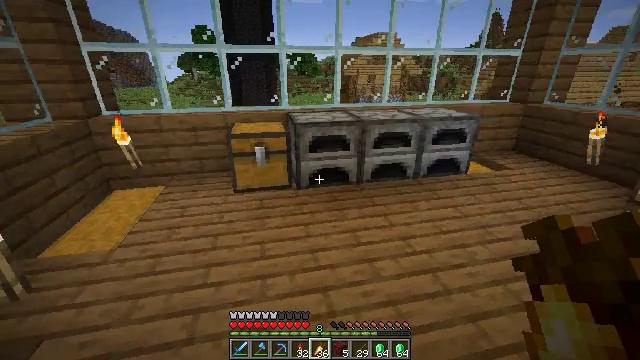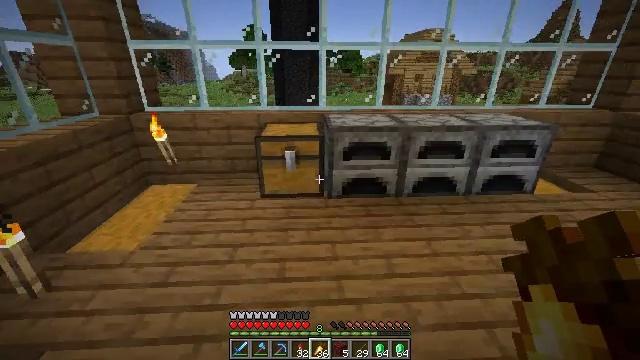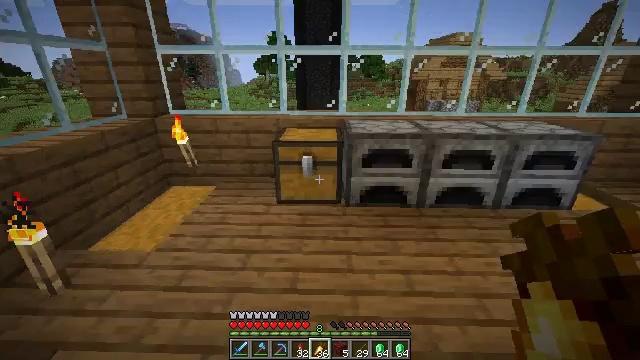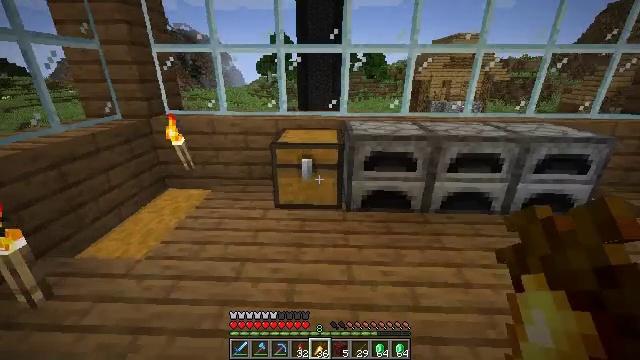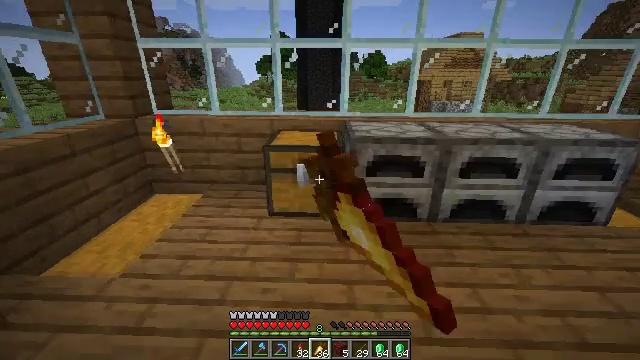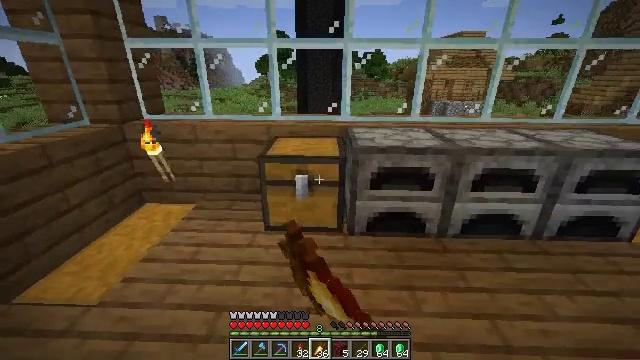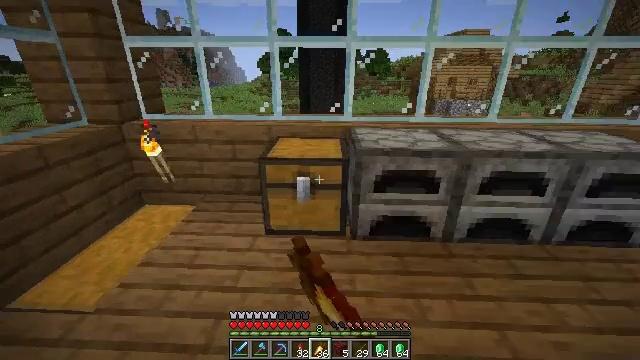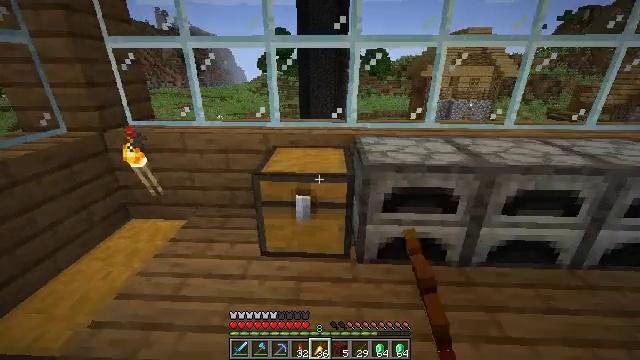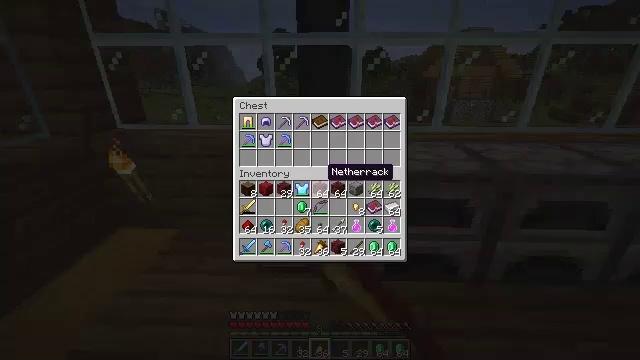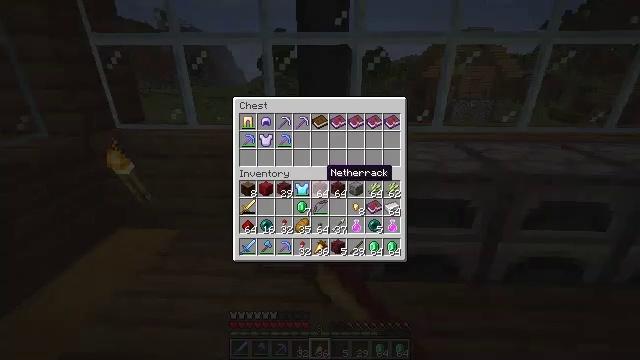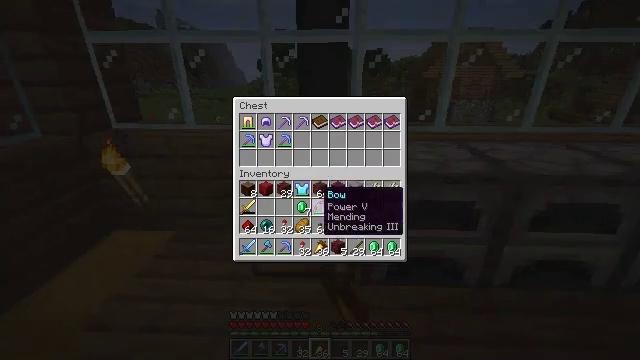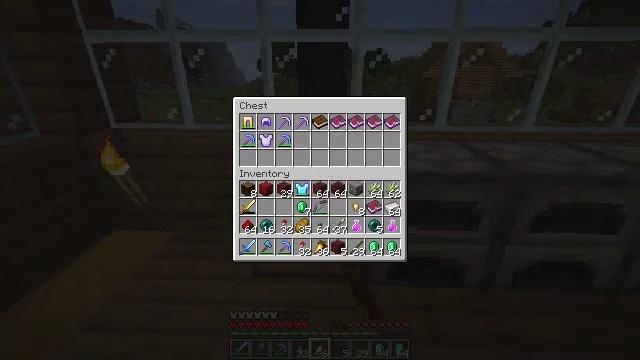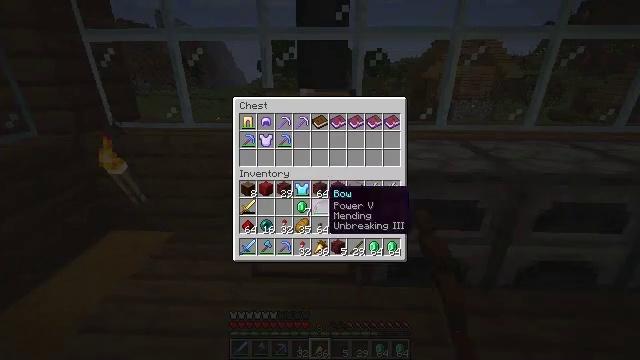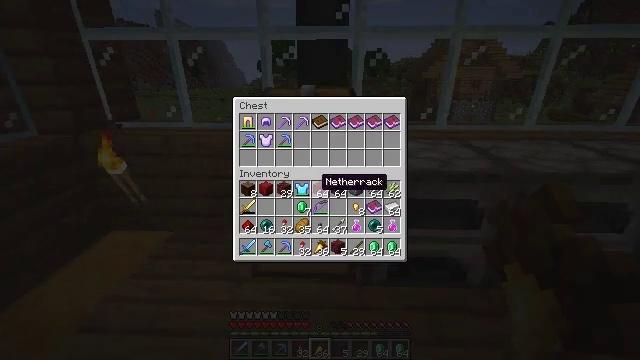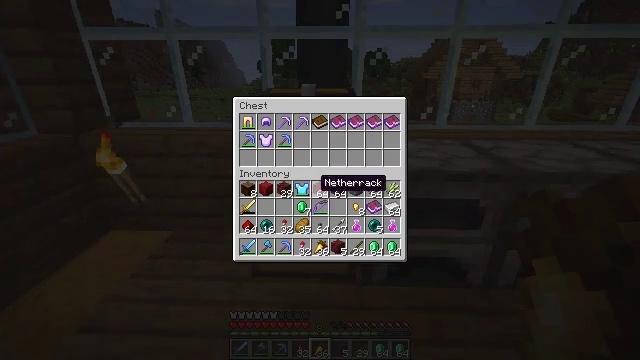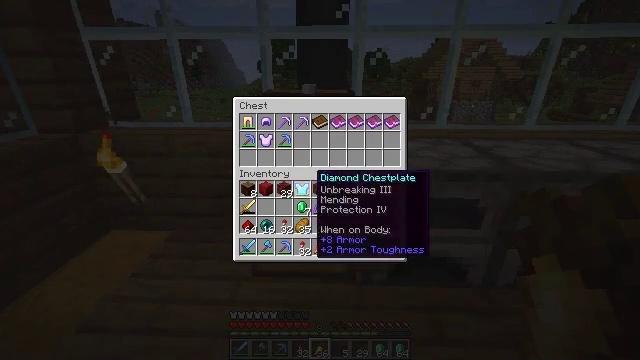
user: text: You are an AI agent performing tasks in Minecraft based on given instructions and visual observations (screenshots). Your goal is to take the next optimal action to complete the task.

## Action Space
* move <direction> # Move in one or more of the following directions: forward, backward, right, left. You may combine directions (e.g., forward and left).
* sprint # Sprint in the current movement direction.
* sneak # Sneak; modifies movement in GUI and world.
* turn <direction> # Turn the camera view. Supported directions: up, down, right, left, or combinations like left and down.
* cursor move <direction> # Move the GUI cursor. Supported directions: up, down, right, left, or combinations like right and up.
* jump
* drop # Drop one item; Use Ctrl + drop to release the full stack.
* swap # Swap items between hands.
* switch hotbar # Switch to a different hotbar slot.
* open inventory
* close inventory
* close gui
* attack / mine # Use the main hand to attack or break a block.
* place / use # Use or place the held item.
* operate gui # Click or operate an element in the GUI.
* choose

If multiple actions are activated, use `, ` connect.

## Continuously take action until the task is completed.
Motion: motion action
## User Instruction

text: Remove a spruce button from the inventory.
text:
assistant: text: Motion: move forward, turn left
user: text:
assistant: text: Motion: move forward, turn left
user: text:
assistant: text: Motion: move forward, use / place
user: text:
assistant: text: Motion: move forward, use / place
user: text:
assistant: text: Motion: move forward, use / place
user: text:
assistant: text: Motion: move forward, use / place
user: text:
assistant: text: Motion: move forward, use / place
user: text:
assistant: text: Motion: move forward, open gui
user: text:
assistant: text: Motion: no_op
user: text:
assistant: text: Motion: cursor move down
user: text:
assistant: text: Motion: sneak, cursor move down
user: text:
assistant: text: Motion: sneak, cursor move down
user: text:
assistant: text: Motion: sneak
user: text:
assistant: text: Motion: sneak
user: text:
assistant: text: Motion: sneak
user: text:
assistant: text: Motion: sneak, cursor move up
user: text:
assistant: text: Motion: sneak
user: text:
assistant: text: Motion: sneak
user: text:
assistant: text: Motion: sneak
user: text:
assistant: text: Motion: sneak, cursor move right
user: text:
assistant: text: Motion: sneak, cursor move right
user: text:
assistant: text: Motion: sneak
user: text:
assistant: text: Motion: sneak, cursor move right and down
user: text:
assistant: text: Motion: sneak, cursor move right and down
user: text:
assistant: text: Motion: sneak
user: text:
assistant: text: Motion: sneak
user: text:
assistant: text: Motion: sneak
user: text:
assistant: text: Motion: sneak
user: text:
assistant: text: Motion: sneak
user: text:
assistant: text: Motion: sneak